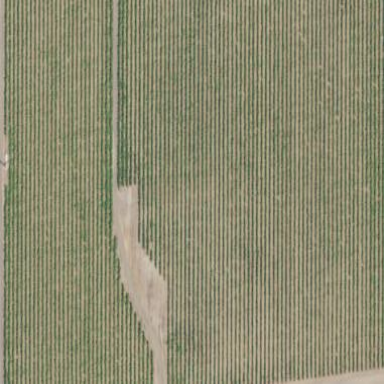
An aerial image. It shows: Vineyard with grape crops.